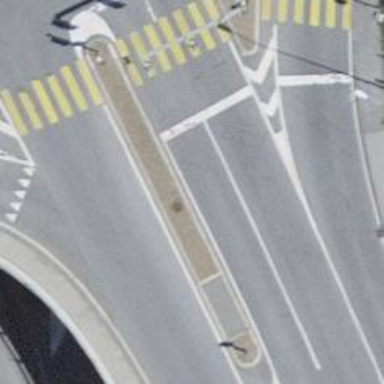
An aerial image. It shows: Road with traffic signals for signaling.